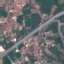
Label: Highway